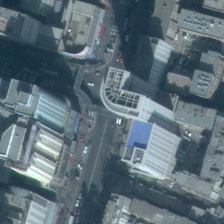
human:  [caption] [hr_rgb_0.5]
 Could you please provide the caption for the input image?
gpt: many buildings are in a commercial area .

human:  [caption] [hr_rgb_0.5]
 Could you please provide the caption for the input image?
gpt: many buildings are in a commercial area .

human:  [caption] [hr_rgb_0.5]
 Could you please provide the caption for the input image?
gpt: many buildings are in a commercial area .

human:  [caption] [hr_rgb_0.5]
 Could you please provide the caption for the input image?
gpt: many buildings are in a commercial area .

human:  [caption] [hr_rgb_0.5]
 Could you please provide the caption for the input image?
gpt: many buildings are in a commercial area .